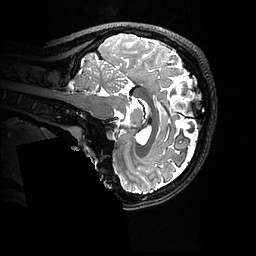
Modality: T2w
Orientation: sagittal
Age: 22
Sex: female
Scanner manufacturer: ge
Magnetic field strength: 3 T
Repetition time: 3.202 s
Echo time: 0.06575 s